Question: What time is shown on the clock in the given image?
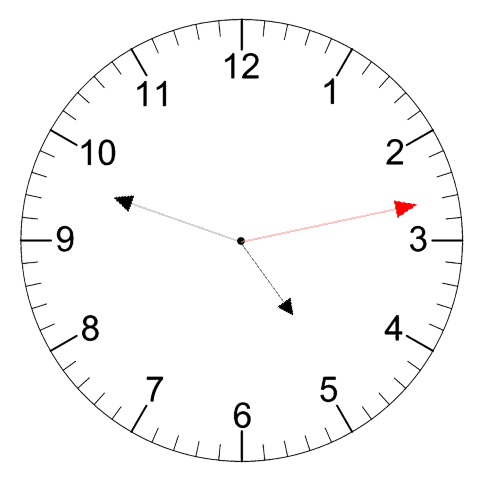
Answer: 04:48:13